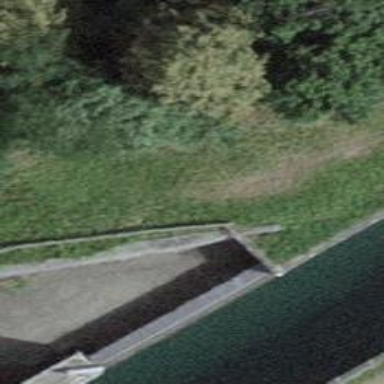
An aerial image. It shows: Concrete retaining wall.